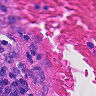
Metastatic tissue present: no